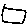
Label: square